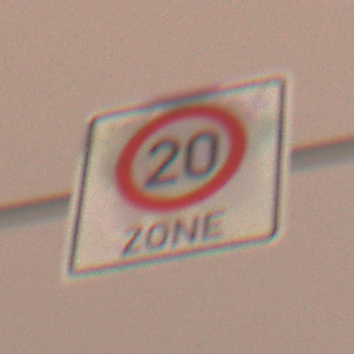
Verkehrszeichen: BeginnZone20
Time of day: Night
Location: Outdoor (Urban)
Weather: Overcast
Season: Winter
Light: Artificial